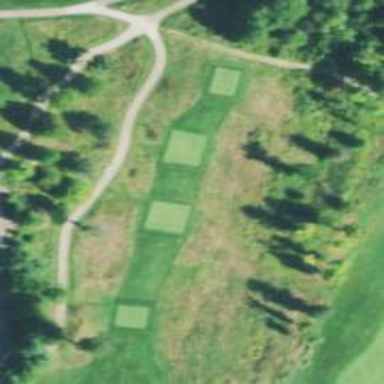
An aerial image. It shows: Golf tee.